Field crop: maize
Growth stage: 2
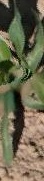
Species: maize